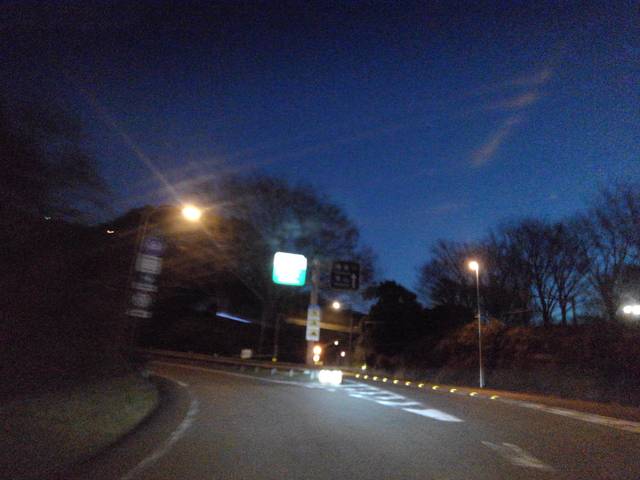
Region: Japan
Coordinates: 35.296, 139.613